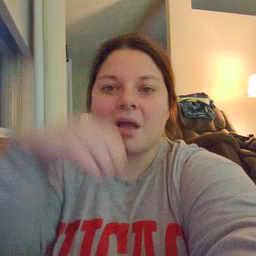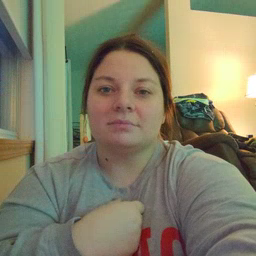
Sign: cloud